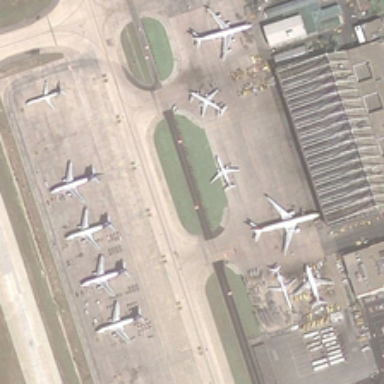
Some planes are parked in an airport .